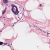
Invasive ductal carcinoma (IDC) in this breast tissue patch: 0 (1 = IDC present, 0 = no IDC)